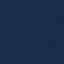
Land use / land cover: SeaLake